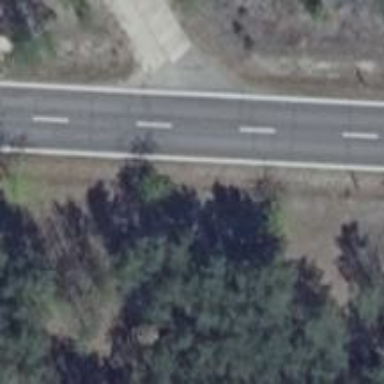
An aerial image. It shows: Concrete service road